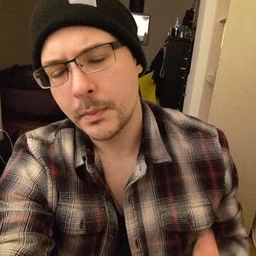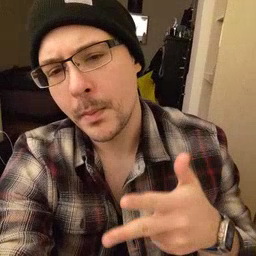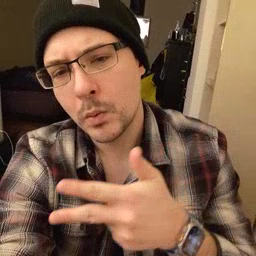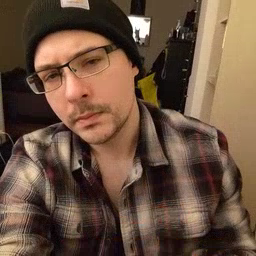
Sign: boat